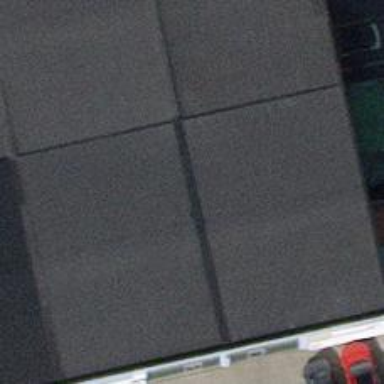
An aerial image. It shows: Car shop.